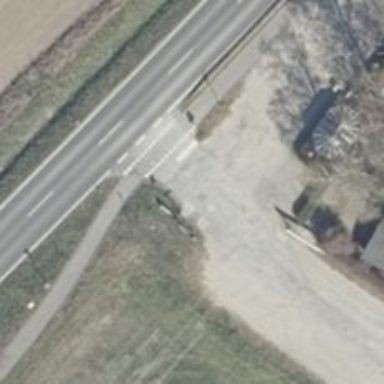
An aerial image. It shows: Road with "give way" sign.